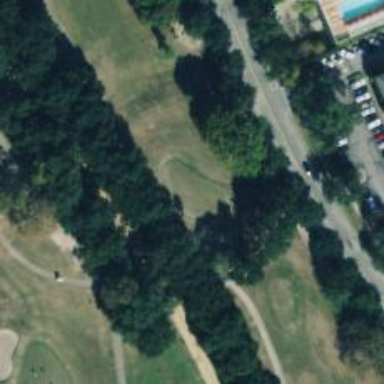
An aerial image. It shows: Golf hole.